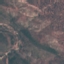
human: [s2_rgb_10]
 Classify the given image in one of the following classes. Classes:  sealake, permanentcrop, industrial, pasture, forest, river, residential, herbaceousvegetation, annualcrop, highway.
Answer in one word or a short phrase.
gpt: HerbaceousVegetation